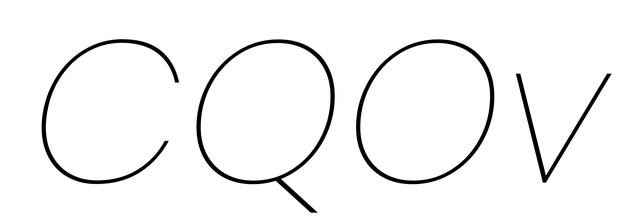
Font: Poppins-ThinItalic